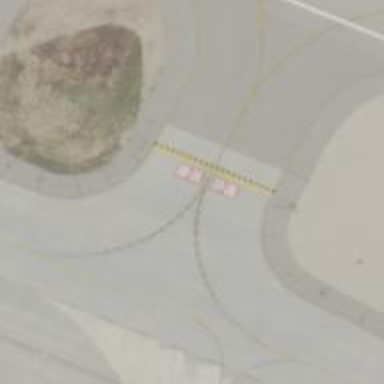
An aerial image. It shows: Image of taxiway at airport.